Question: i use javascript to judge a page is in a iframe:
'''
if (this != top) {
alert("true");
}
'''

but i get "true" all the time,even if not in a iframe(as up picture),who can help me?
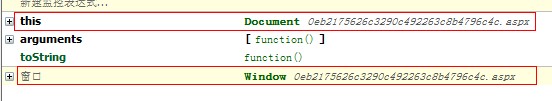
Answer: Try
'''
if (self != top) {
alert("true");
}
'''